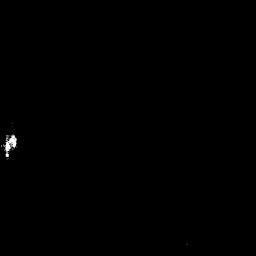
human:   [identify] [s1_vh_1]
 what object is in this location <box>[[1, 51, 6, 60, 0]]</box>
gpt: <ref>1 small ship at the left</ref>